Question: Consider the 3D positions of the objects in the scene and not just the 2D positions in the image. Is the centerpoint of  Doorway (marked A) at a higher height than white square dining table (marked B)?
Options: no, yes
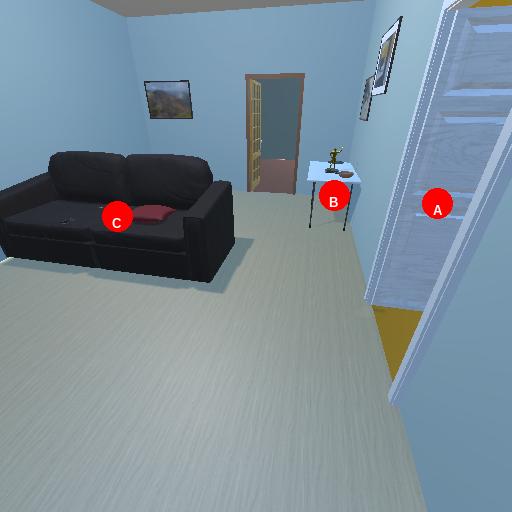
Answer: no